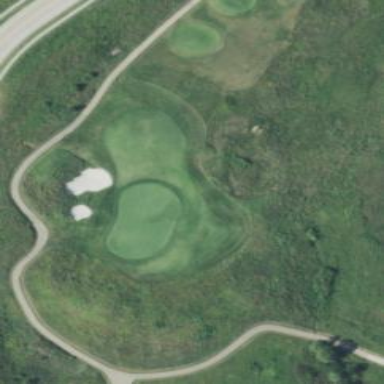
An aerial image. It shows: Rough area on grassy golf course.